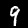
Digit: 9